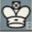
Piece: wK